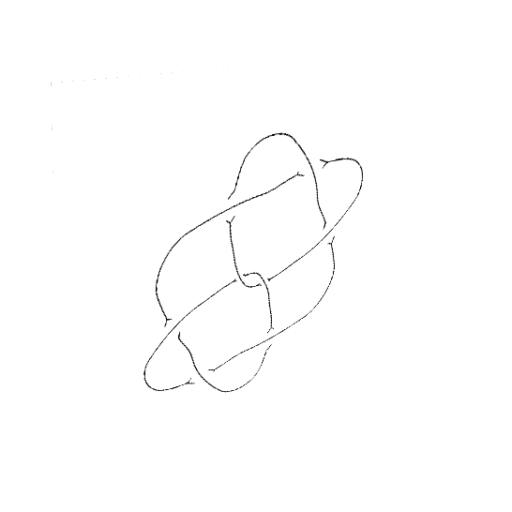
Crossing number: 8